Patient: sex F, age 29
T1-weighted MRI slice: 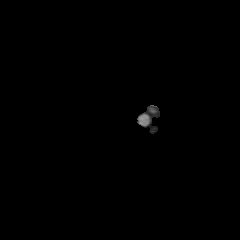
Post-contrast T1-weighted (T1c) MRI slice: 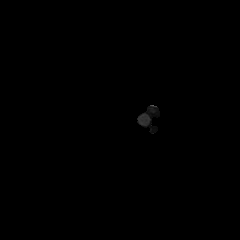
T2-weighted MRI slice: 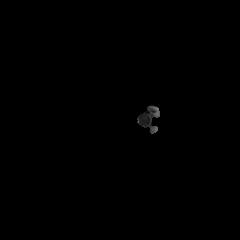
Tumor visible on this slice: no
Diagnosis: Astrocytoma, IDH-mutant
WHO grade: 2